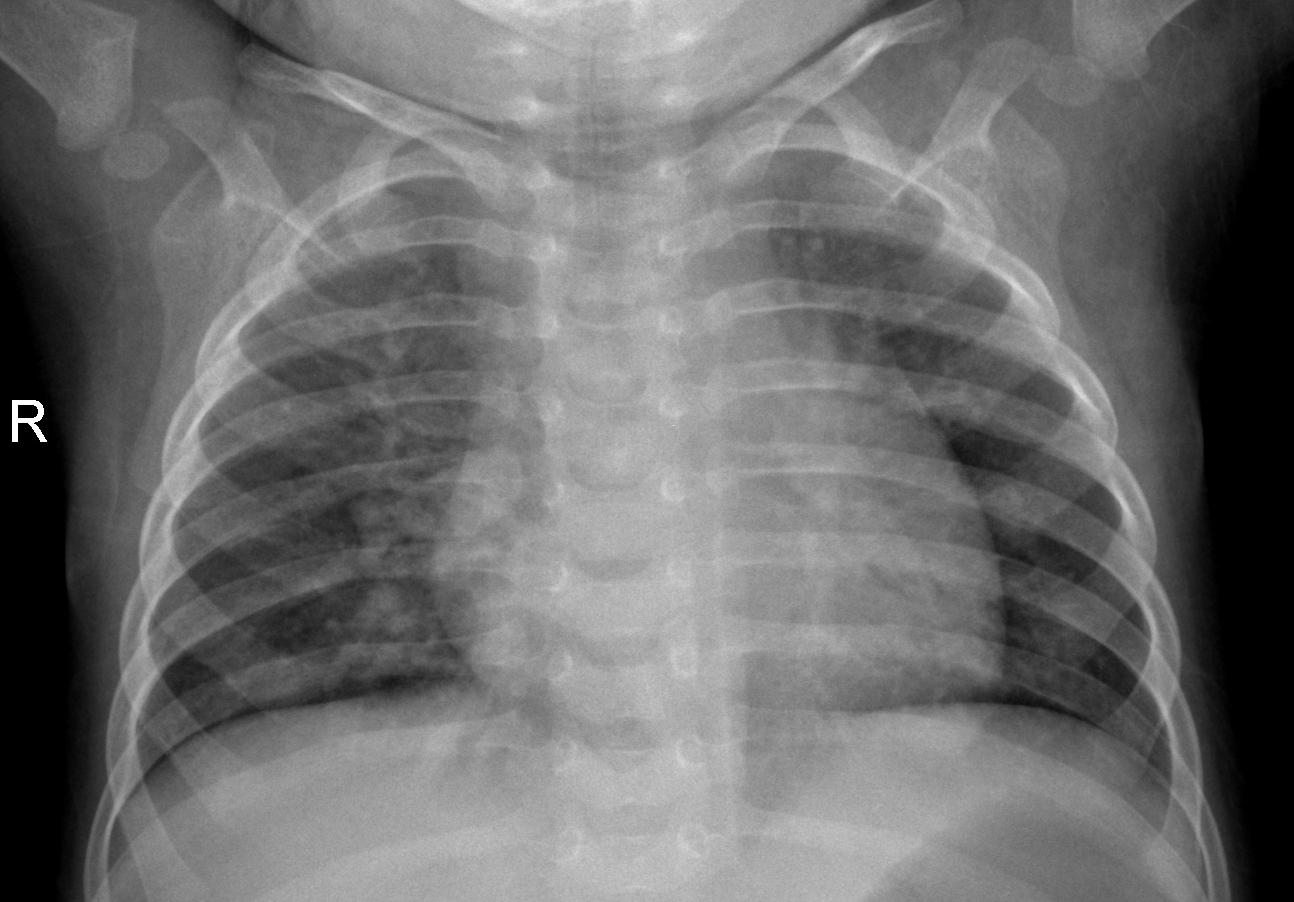
Diagnosis: PNEUMONIA